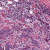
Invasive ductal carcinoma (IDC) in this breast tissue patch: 1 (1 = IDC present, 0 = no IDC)